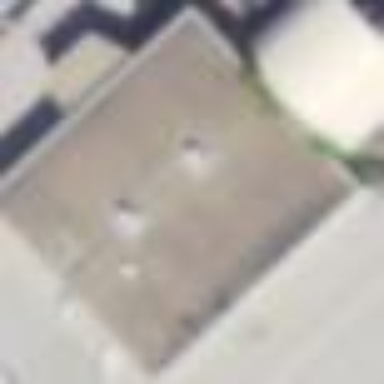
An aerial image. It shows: Building.